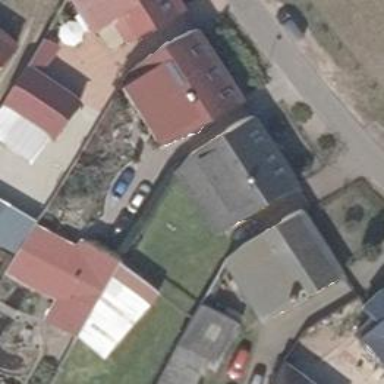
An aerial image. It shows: Gabled building with the roof oriented along its structure.